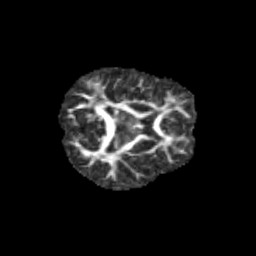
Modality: FA
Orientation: axial
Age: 9
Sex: female
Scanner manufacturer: siemens
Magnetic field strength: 3 T
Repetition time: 3.8 s
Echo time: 0.07 s